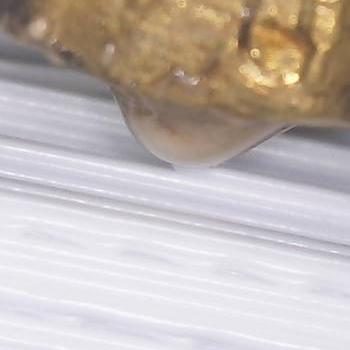
Flow rate: 70%